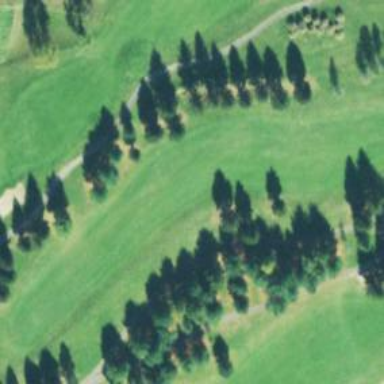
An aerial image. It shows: Golf hole.